Field crop: maize
Growth stage: 2
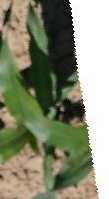
Species: maize